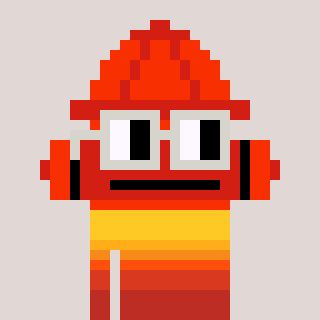
a pixel art character with square light gray glasses, a fire hydrant-shaped head and a grayscale-colored body on a warm background